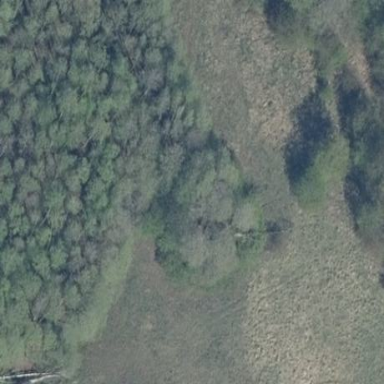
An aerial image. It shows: Wetland area characterized by wet meadow.